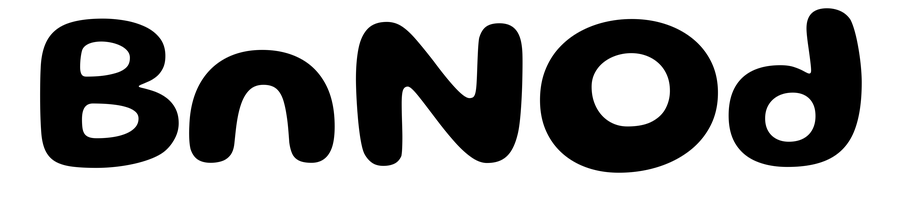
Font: Gluten_SemiBold